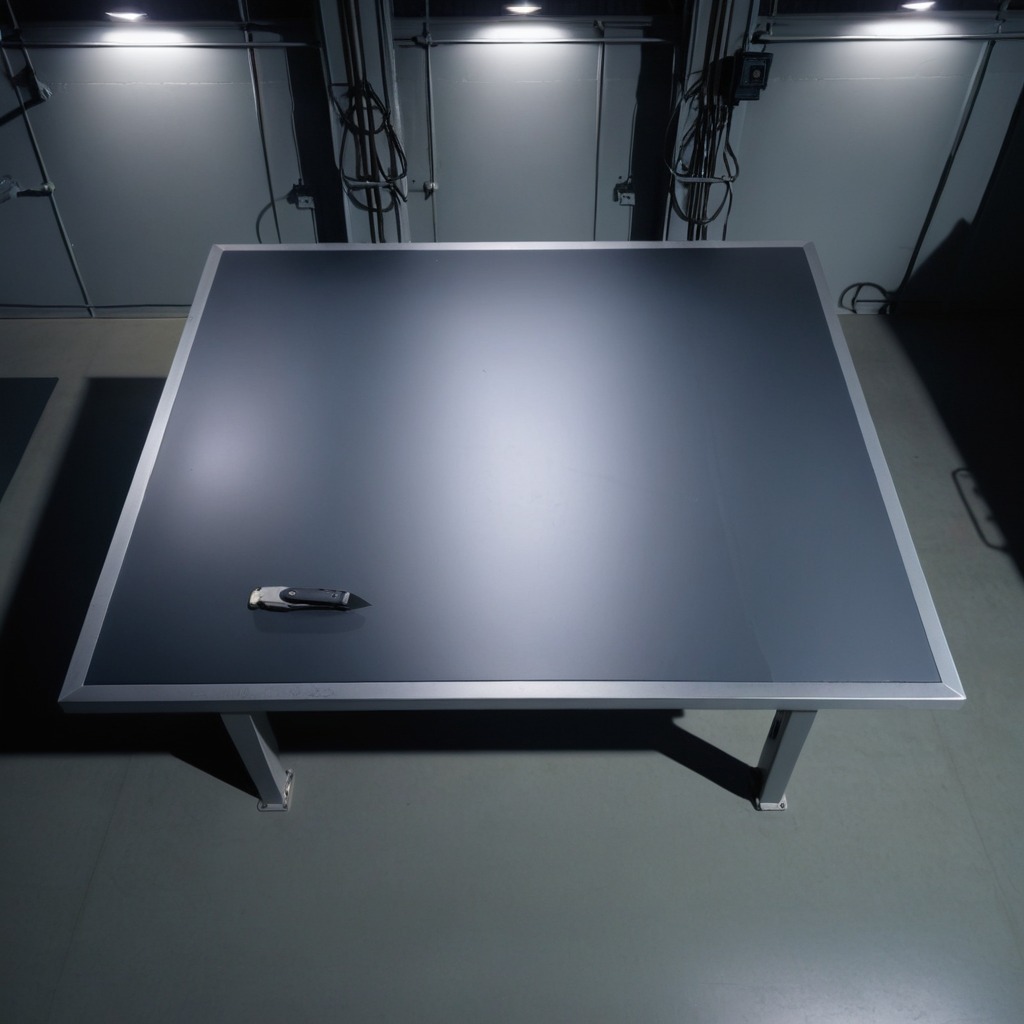
A utility knife is lying on the tabletop in the evening.